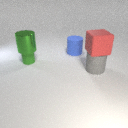
large gray rubber cylinder below large red rubber cube